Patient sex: M
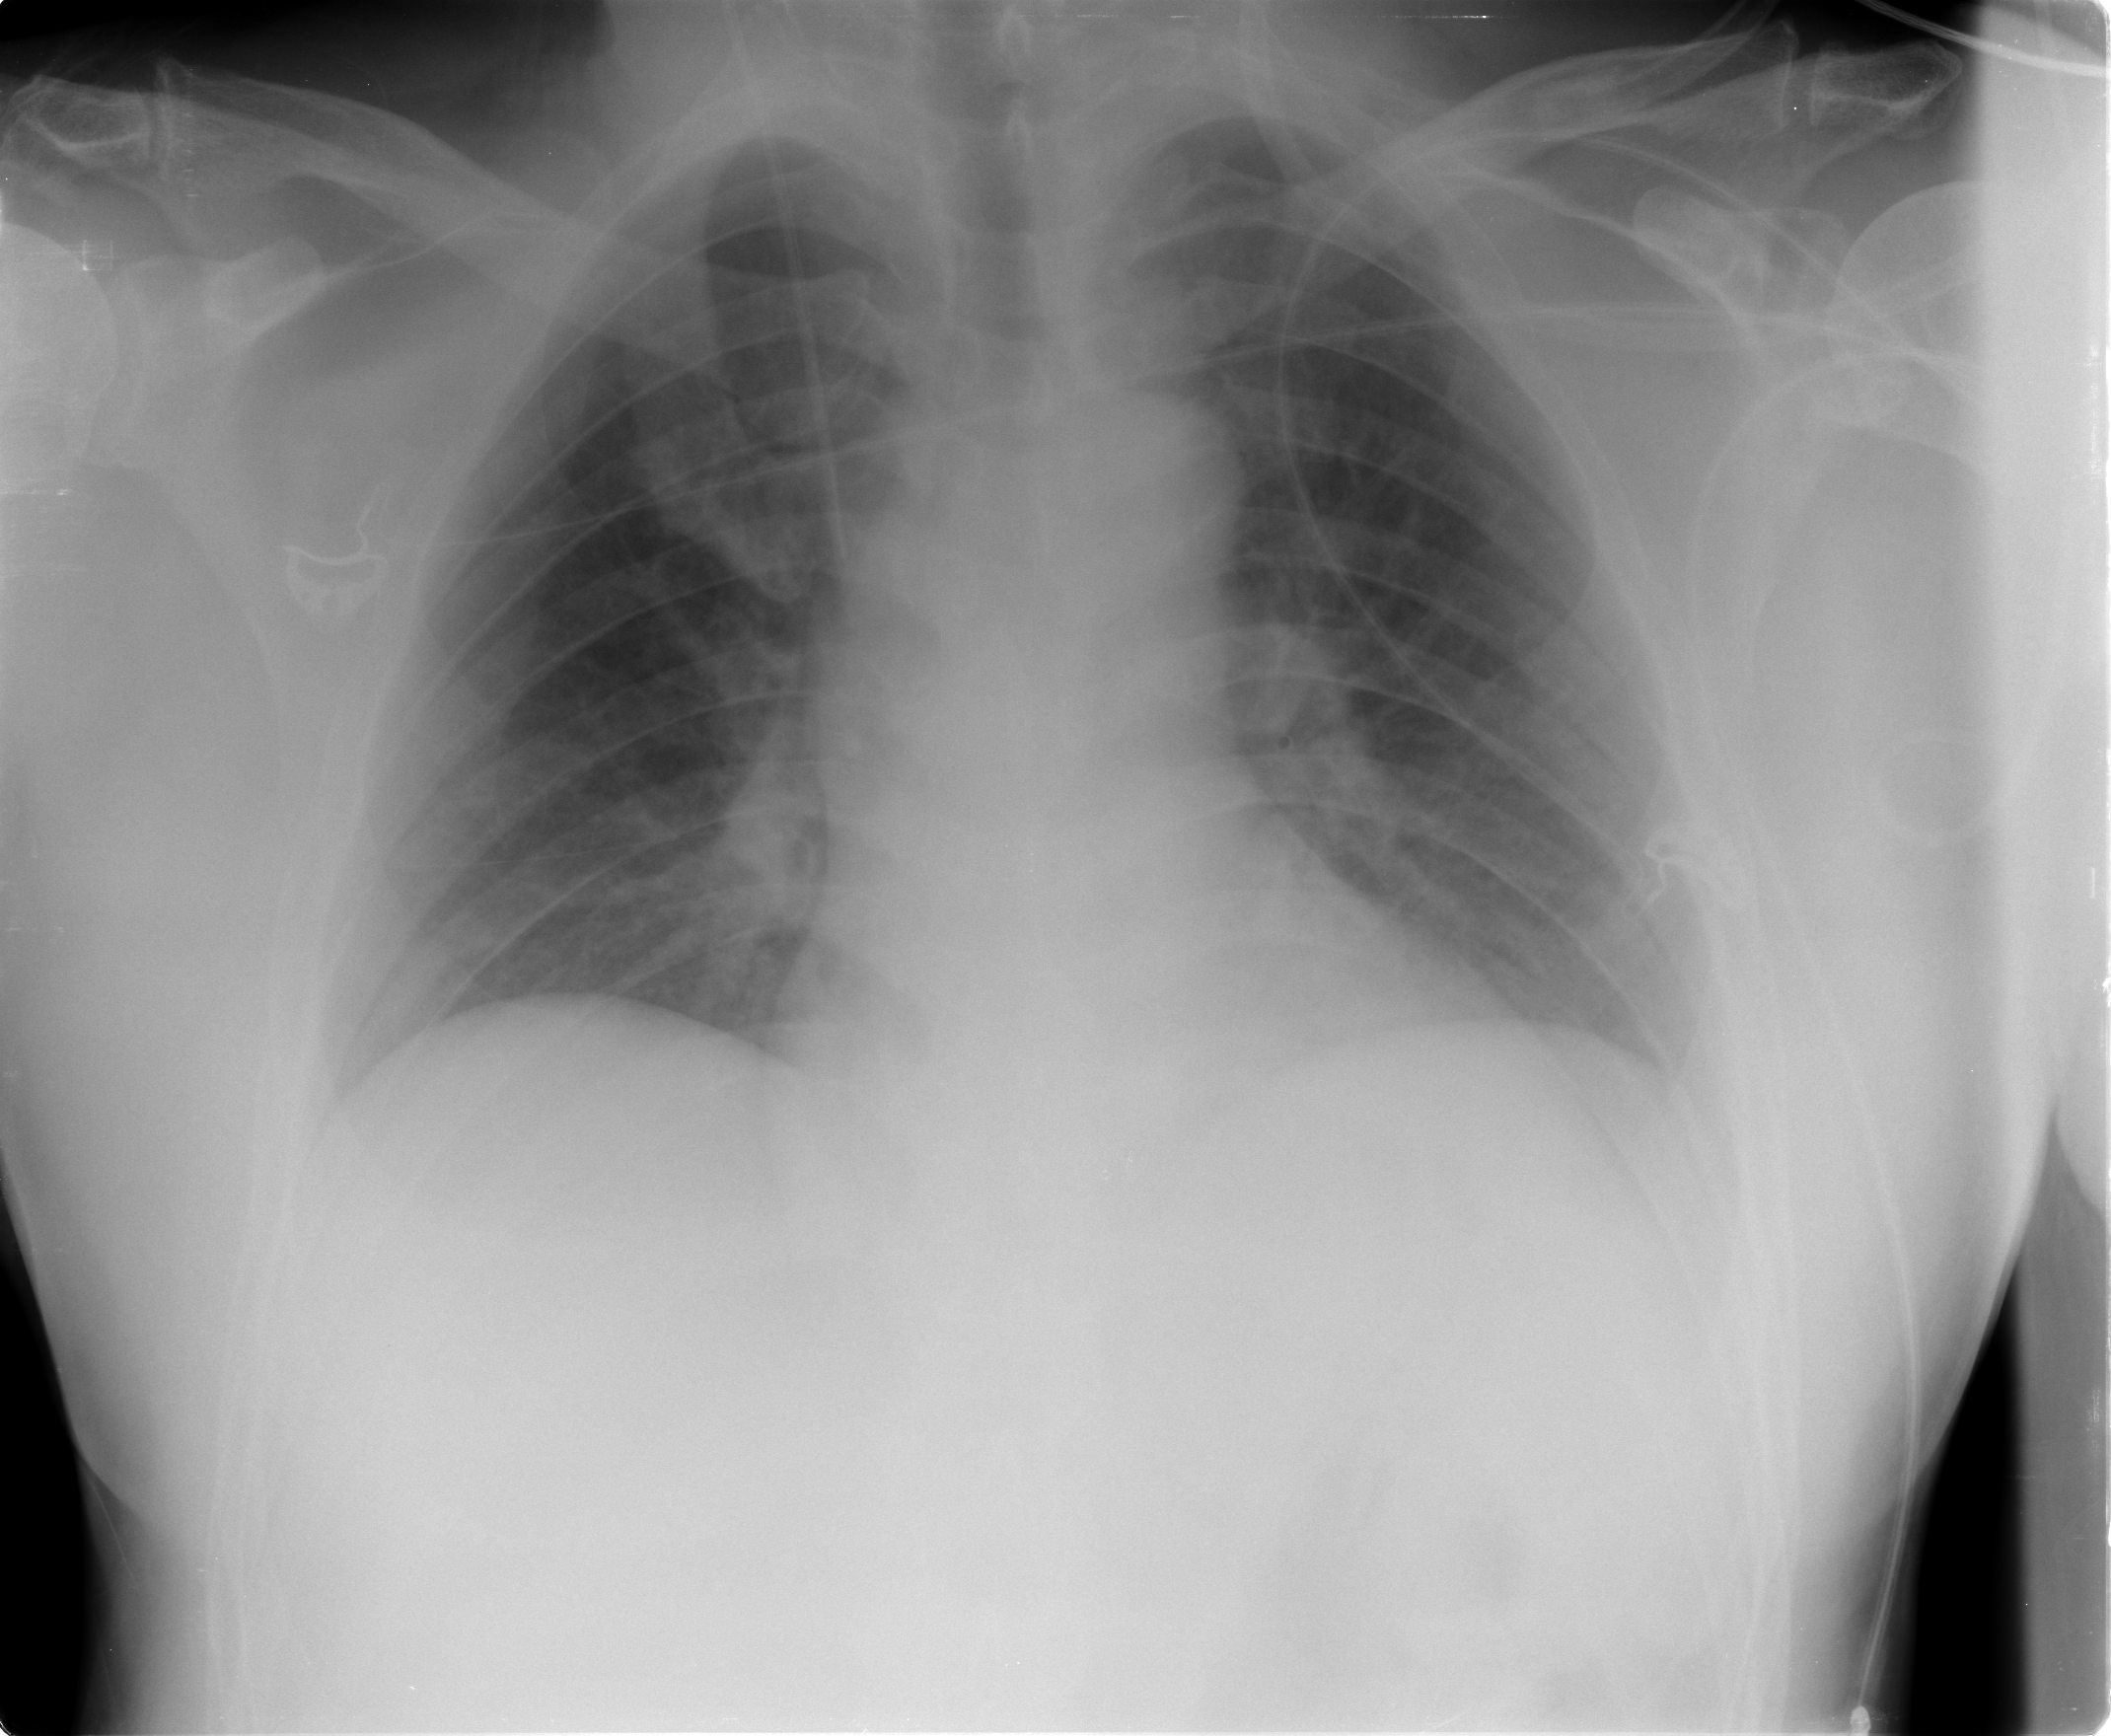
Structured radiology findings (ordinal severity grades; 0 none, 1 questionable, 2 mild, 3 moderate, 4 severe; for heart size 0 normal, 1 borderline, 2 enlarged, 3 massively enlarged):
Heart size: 0
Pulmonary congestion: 2
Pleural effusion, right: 0
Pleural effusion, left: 0
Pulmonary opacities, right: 0
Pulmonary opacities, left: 0
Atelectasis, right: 0
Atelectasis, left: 0